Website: lowes
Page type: review-order
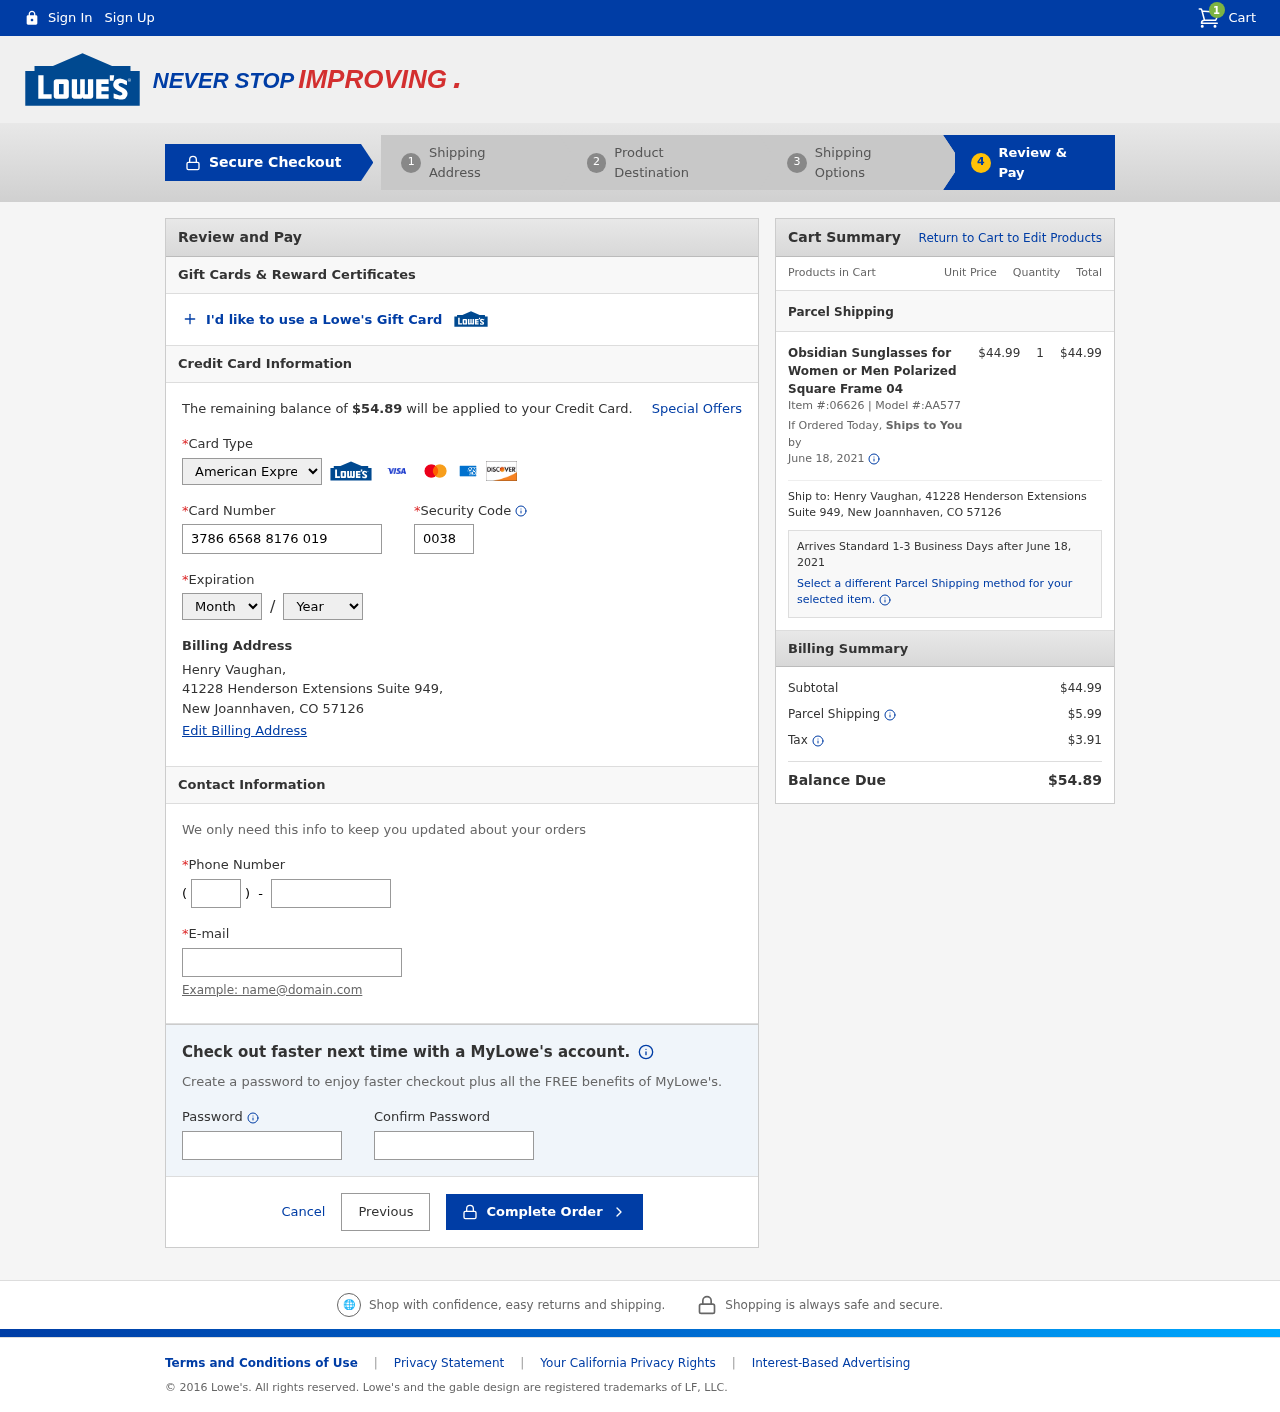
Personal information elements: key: PII_CARD_CVV
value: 0038
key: PII_CARD_EXPIRY_MONTH
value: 09
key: PII_CARD_EXPIRY_YEAR
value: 29
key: PII_CARD_NUMBER
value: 3786 6568 8176 019
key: PII_CARD_TYPE
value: American Express
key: PII_CITY
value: New Joannhaven
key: PII_EMAIL
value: henry_vaughan@hotmail.com
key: PII_FULLNAME
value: Henry Vaughan,
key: PII_PHONE
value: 9014948153
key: PII_PHONE_AREA
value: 901
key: PII_POSTCODE
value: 57126
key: PII_STATE_ABBR
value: CO
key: PII_STREET
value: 41228 Henderson Extensions Suite 949,
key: PII_FULLNAME2
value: Henry Vaughan
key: PII_STREET2
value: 41228 Henderson Extensions Suite 949
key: PII_CITY_STATE_ZIP2
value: New Joannhaven, CO 57126
Product elements: key: PRODUCT1_NAME
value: Obsidian Sunglasses for Women or Men Polarized Square Frame 04
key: PRODUCT1_PRICE
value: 44.99
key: PRODUCT1_QUANTITY
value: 1
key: PRODUCT1_ITEM_NUMBER
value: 06626
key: PRODUCT1_MODEL_NUMBER
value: AA577
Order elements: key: ORDER_NUM_ITEMS
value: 1
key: ORDER_TOTAL
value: $54.89
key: ORDER_SHIPPING_DATE
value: June 18, 2021
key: ORDER_SUBTOTAL
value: $44.99
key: ORDER_SHIPPING_DATE2
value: June 18, 2021
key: ORDER_SUBTOTAL2
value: $44.99
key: ORDER_SHIPPING_COST
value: $5.99
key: ORDER_TAX
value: $3.91